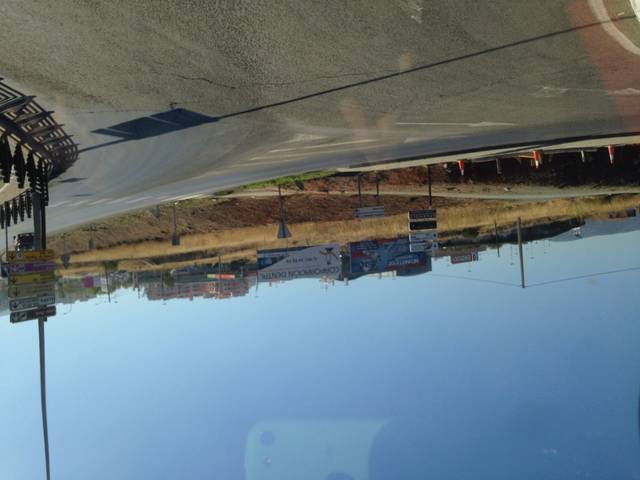
Region: Spain
Coordinates: 37.027, -4.576